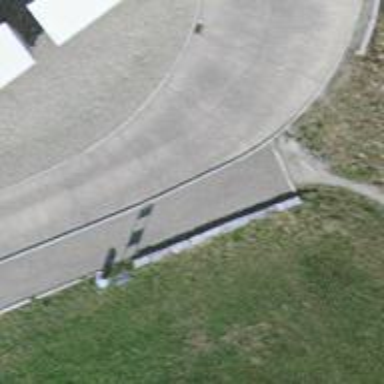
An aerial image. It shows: Bus stop with designated public transport stop position.